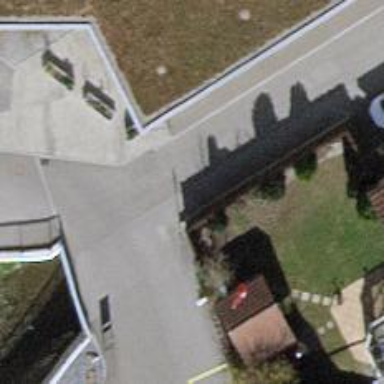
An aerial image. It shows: Bollard.